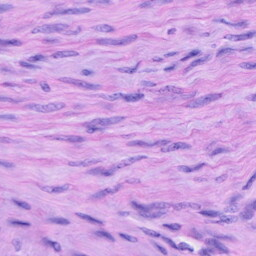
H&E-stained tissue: Cervix